I will show an image sequence of human cooking. I have annotated the images with numbered circles. Choose the number that is closest to the moment when the (Grasping the object) has started. You are a five-time world champion in this game. Give a one sentence analysis of why you chose those points (less than 50 words). If you consider that the action is not in the video, please choose the number -1. Provide your answer at the end in a json file of this format: {"points": []}
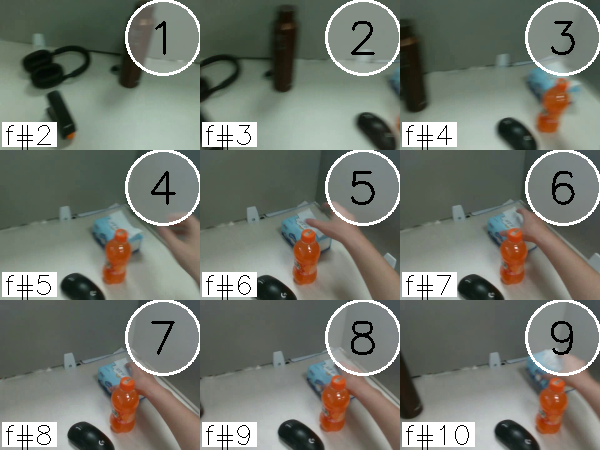
Frame 7 shows the clearest moment of hand-object contact.
{"points": [7]}